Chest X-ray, PA view. Patient: 36 years old, sex M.
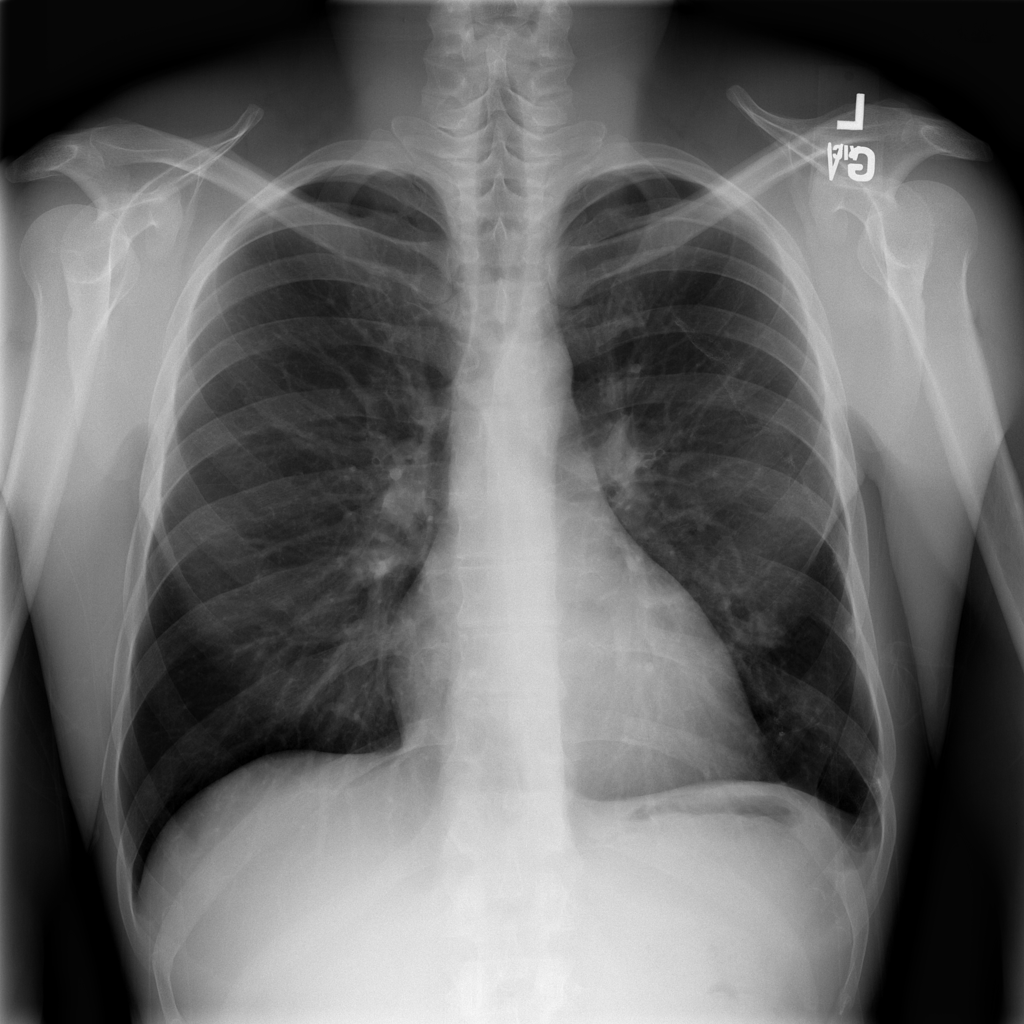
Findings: No Finding